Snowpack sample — Buffalo Mountain, Silverthorne, Colorado, USA (2/22/26, 2:02 PM MST)
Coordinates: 39.622, -106.113
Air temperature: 33 °F
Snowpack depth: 63 cm
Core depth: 30 cm
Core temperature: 24.8 °F
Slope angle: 11°, slope face: 116°
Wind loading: low
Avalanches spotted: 0
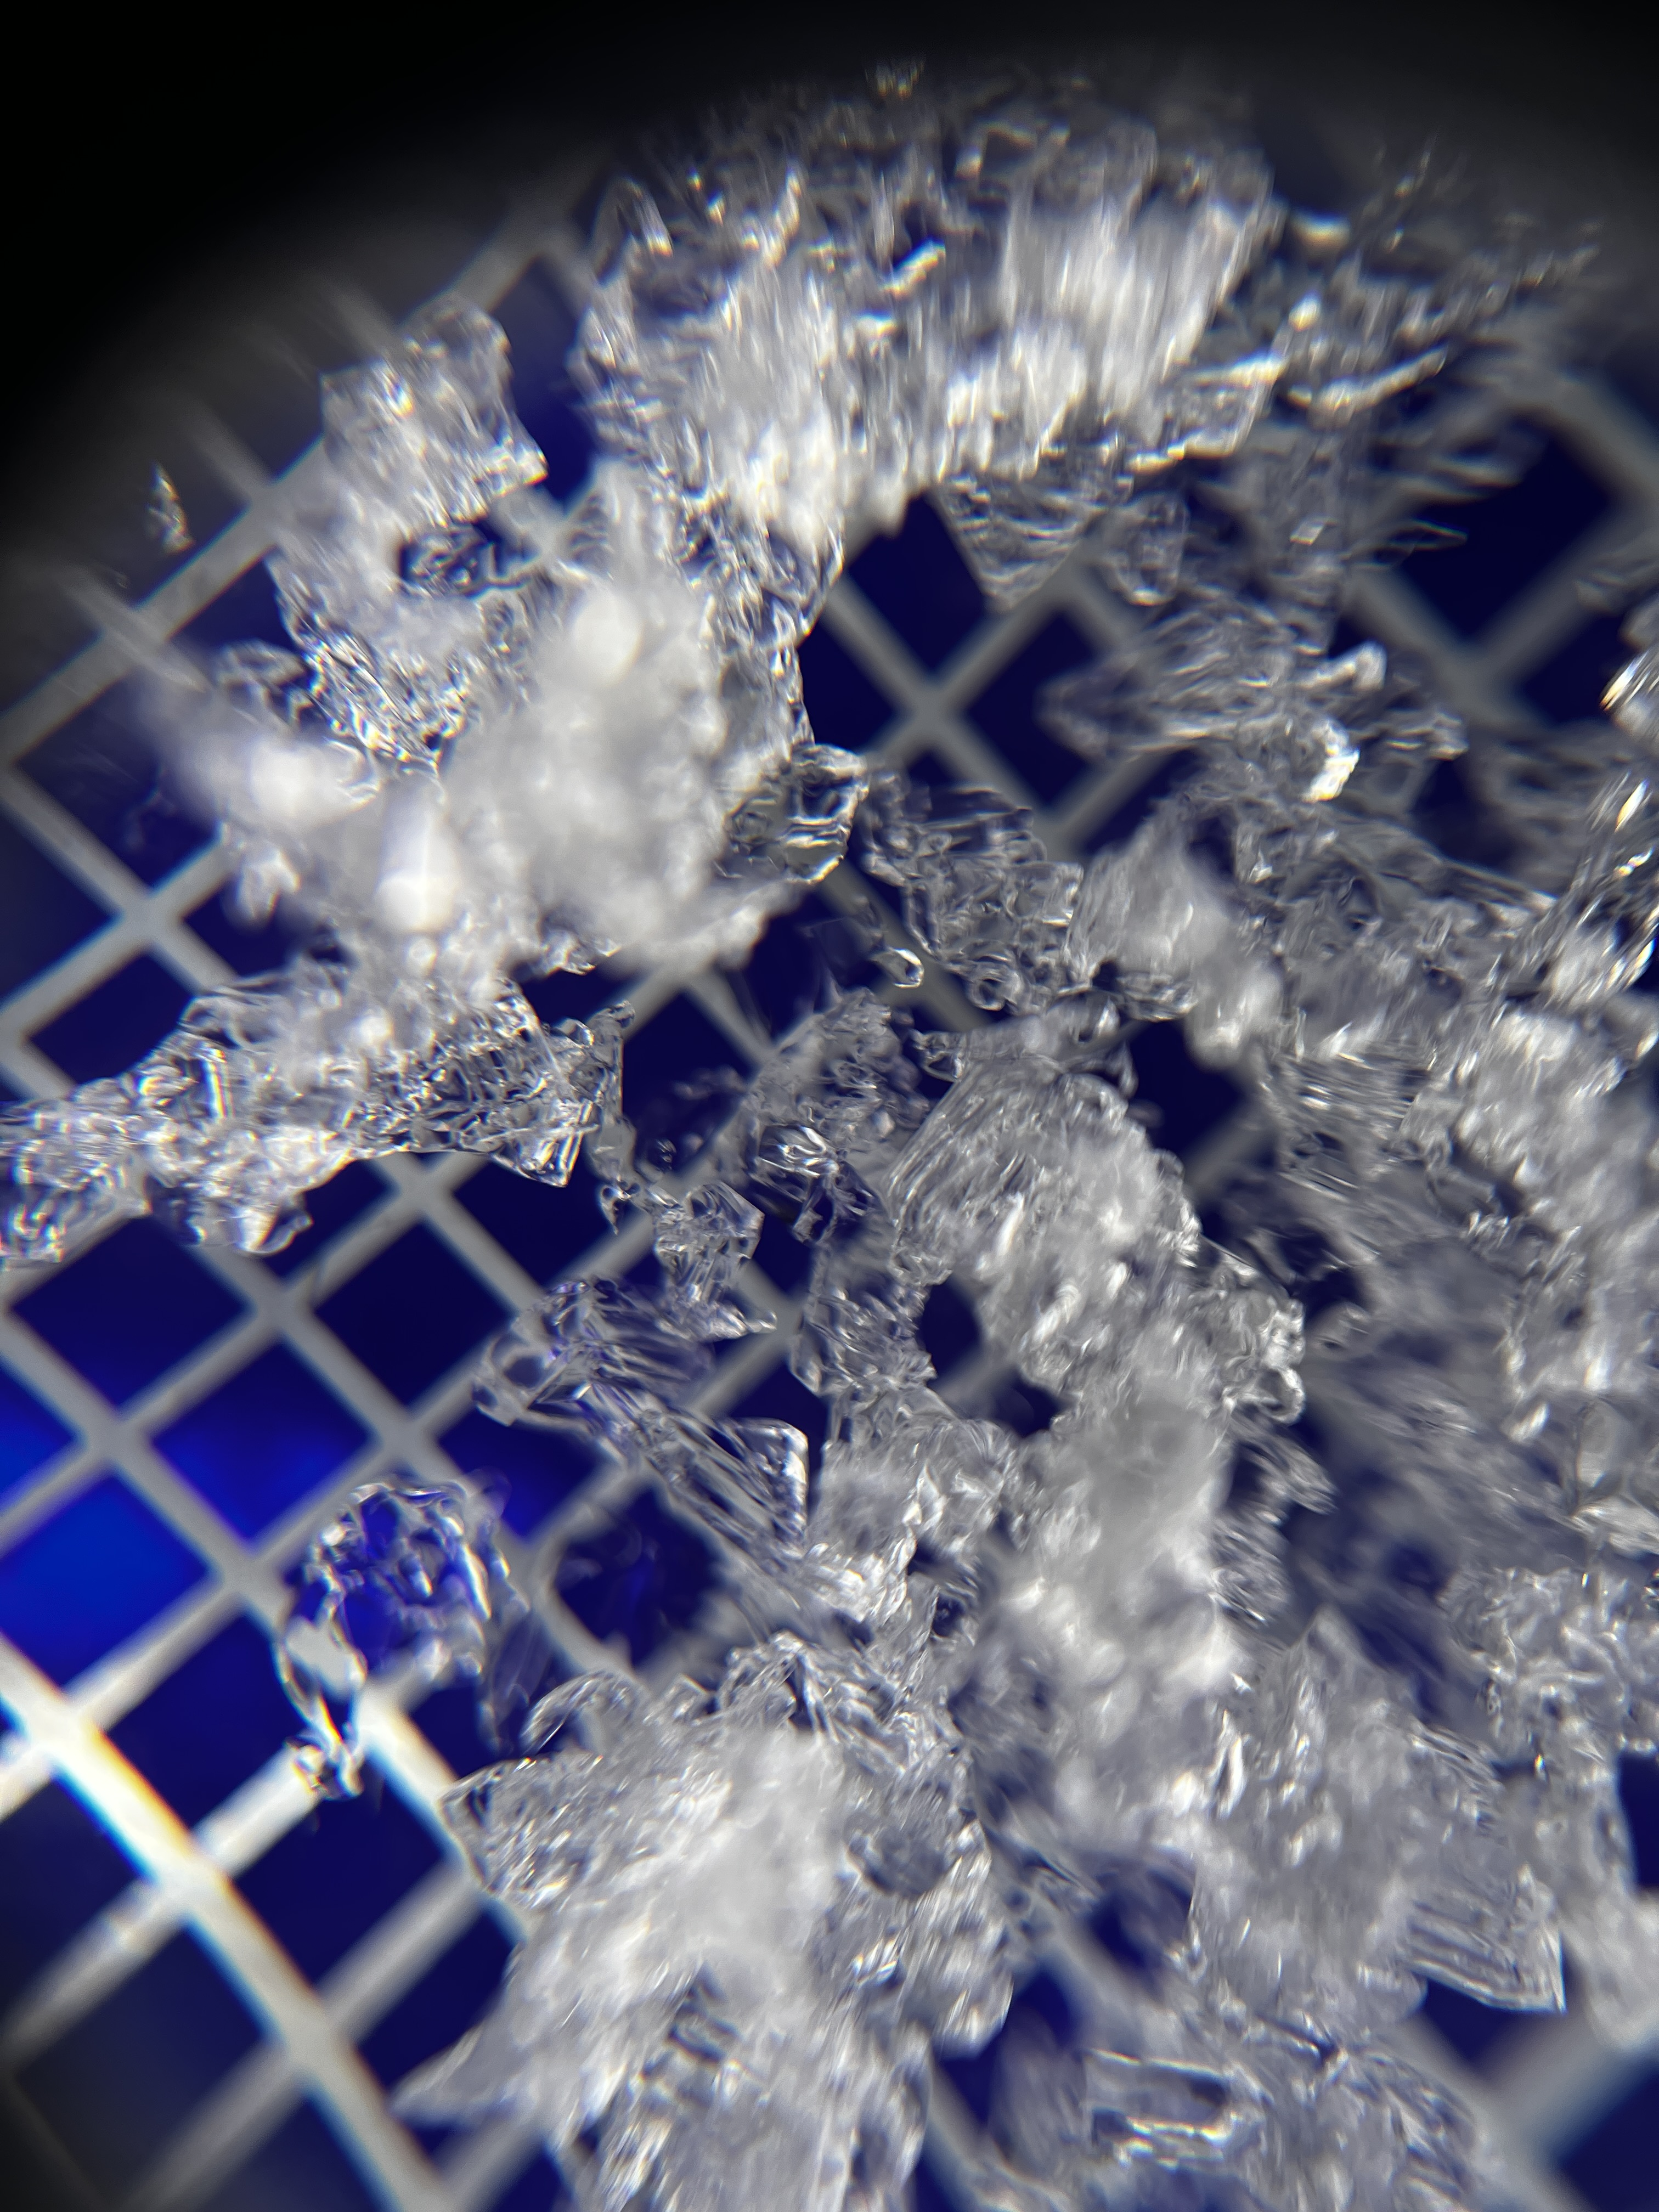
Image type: magnified_profile
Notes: In a firebreak similar to site 1, minimal wind loading with no spotted avalanches (not many faces in view though)